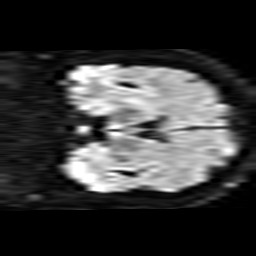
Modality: TRACE
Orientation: coronal
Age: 65
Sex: male
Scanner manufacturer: philips
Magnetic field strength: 1.5 T
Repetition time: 4.795 s
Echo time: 0.07764 s